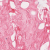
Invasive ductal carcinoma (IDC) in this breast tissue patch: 0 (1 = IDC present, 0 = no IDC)